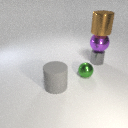
small gray metal cylinder behind large gray rubber cylinder